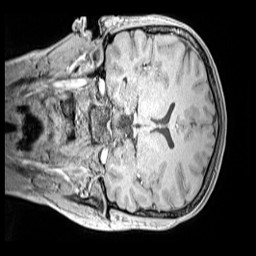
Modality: MP2RAGE
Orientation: coronal
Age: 11
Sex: male
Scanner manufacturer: siemens
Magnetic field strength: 3 T
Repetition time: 4 s
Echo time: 0.00299 s